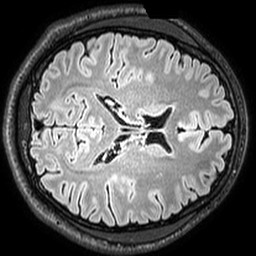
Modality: T2w
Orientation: axial
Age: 24
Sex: male
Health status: healthy
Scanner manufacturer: philips
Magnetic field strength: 3 T
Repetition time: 5 s
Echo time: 0.2887 s